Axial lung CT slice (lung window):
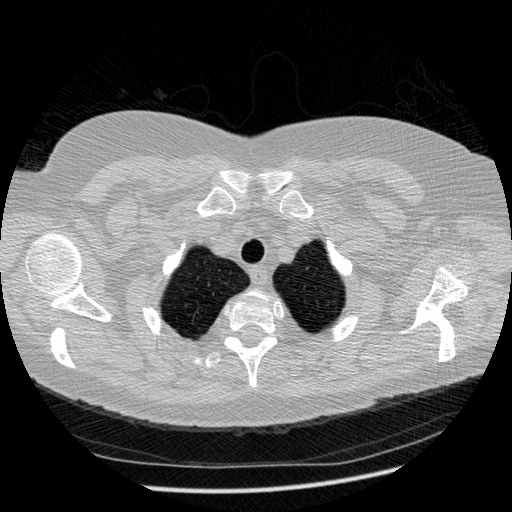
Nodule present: no